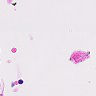
Metastatic tissue present: no